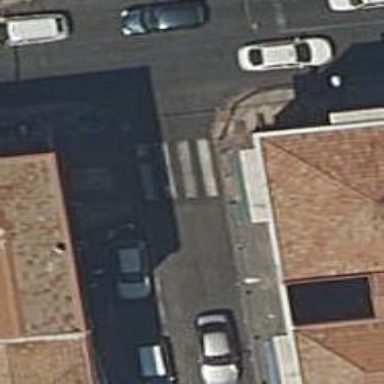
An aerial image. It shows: Zebra crossing on the road.